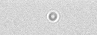
Label: camera_spot